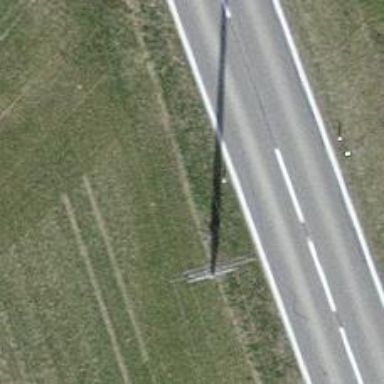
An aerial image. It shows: Power line with three cables.